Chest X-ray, PA view. Patient: 57 years old, sex F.
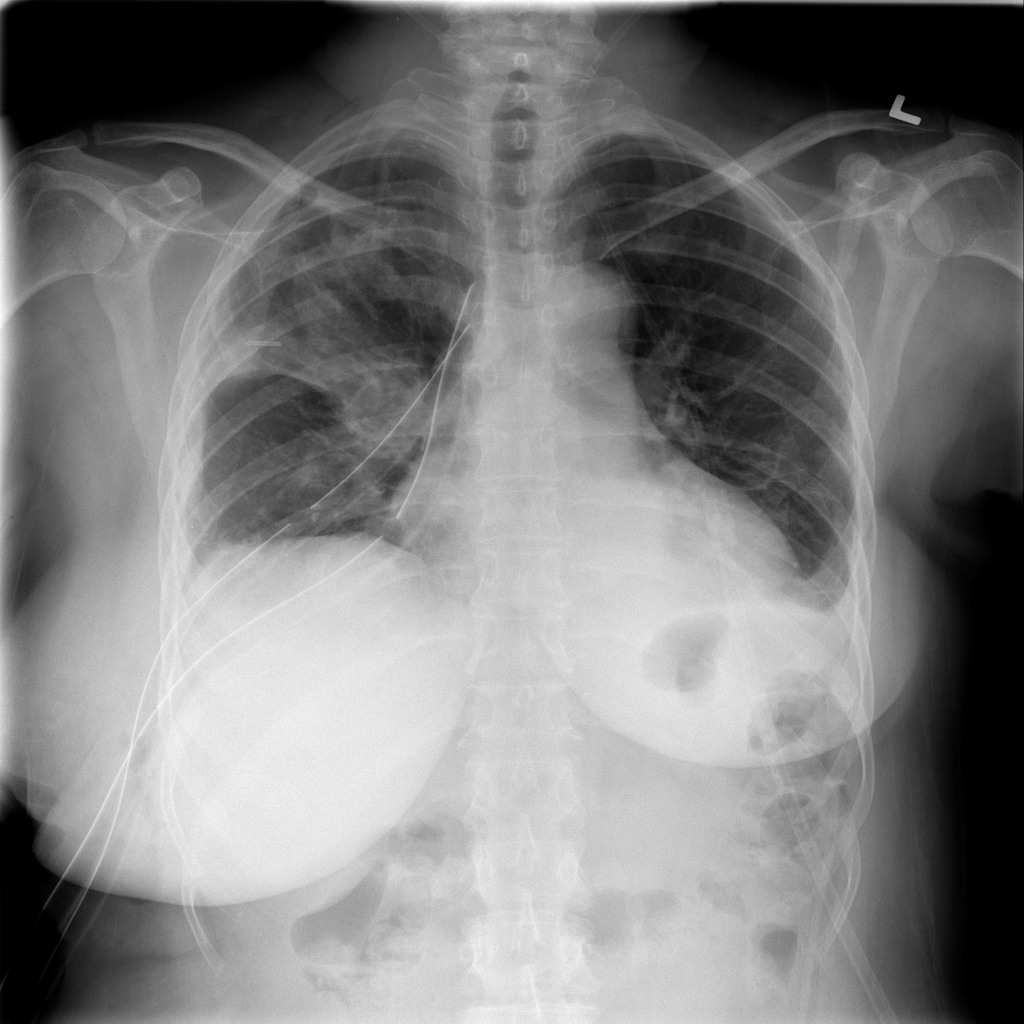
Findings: No Finding